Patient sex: F
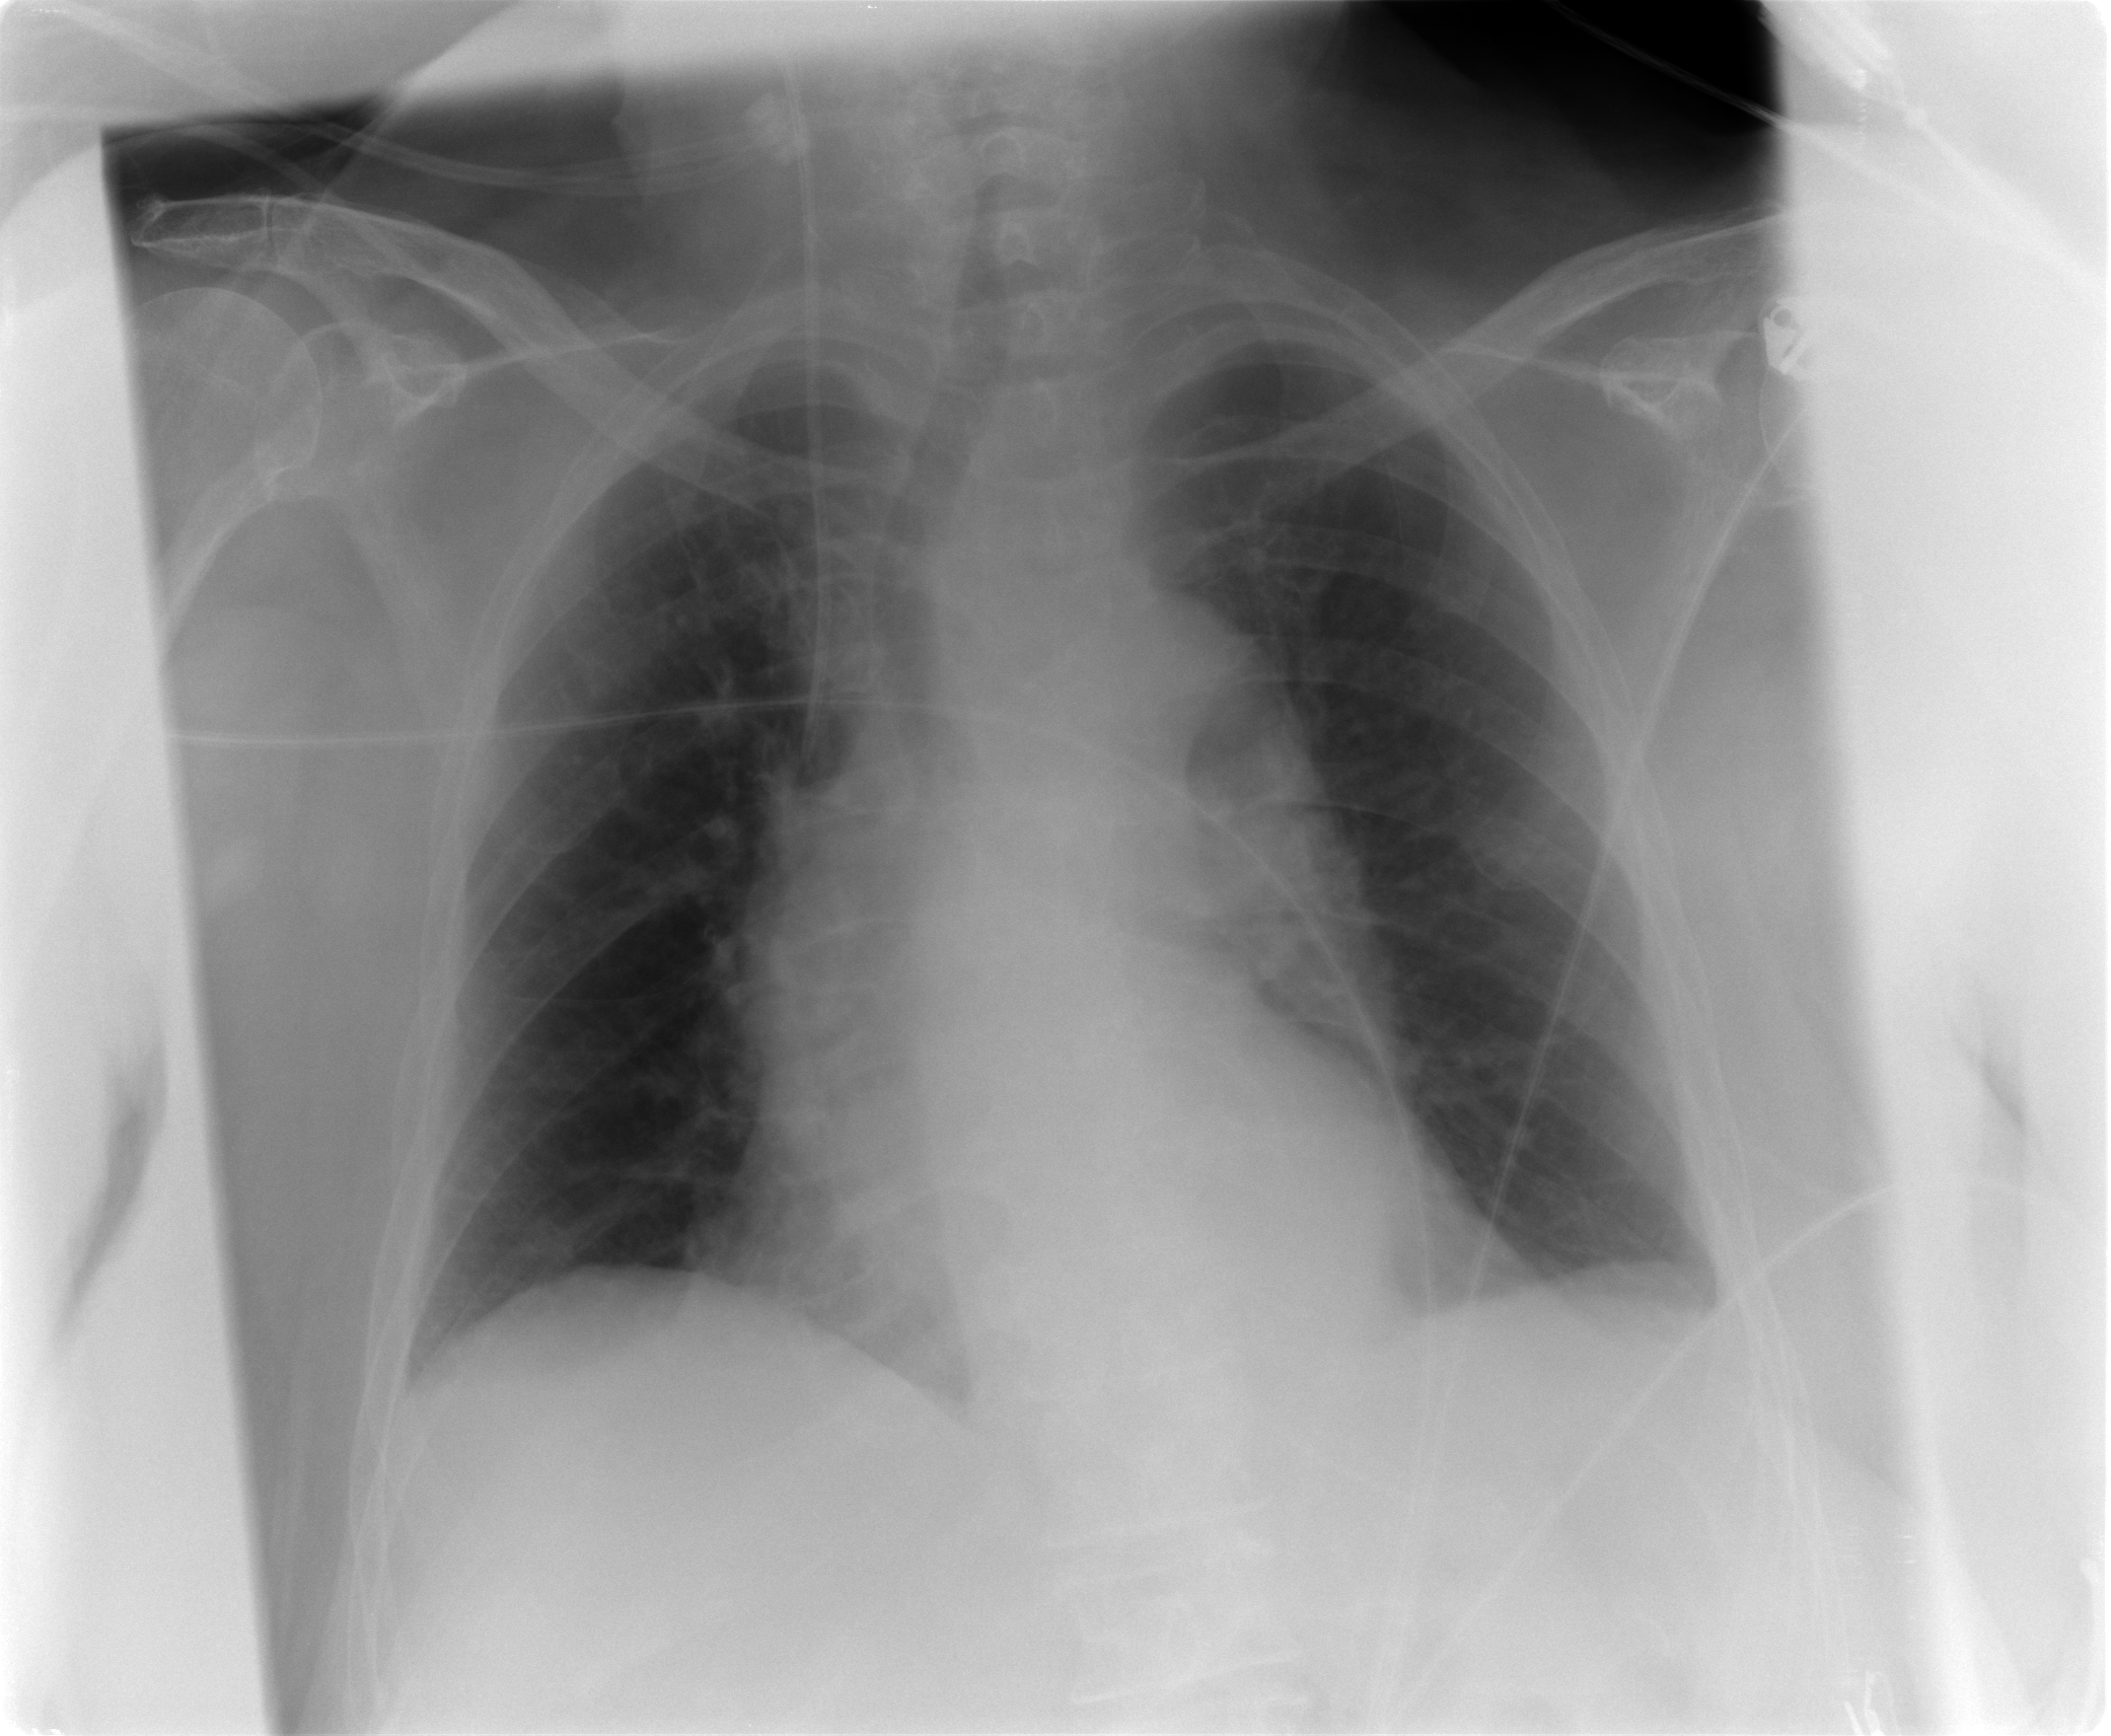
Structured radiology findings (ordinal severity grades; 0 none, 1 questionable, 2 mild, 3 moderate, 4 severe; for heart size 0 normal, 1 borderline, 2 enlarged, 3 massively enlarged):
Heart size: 0
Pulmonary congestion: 2
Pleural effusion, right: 0
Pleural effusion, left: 1
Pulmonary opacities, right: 0
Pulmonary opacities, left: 0
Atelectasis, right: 2
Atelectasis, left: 2